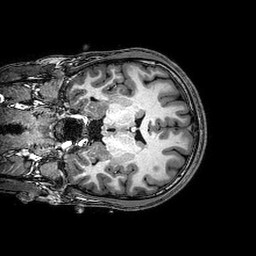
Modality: T1w
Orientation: coronal
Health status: healthy
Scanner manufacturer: philips
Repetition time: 0.008384 s
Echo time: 0.00386 s